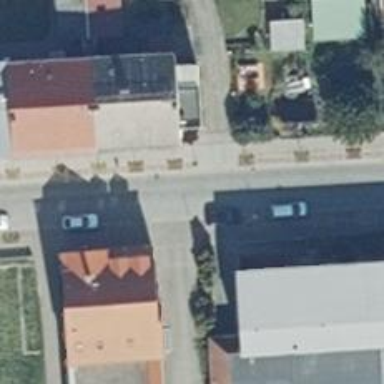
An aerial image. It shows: Residential road with parallel parking lanes on the left side.